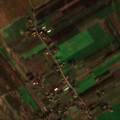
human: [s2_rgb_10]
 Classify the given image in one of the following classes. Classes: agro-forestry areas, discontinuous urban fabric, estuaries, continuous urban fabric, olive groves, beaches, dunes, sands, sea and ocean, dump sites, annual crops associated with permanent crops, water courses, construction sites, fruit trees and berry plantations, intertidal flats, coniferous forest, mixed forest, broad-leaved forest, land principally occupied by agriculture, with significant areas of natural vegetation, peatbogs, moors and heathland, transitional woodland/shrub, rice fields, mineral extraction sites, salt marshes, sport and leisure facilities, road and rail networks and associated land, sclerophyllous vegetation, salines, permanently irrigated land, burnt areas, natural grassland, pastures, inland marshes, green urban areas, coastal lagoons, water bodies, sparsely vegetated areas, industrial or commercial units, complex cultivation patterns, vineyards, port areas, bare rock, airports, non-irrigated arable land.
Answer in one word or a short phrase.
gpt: discontinuous urban fabric, fruit trees and berry plantations, complex cultivation patterns